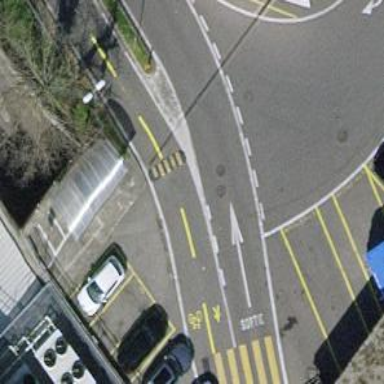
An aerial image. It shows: Bump for traffic calming.